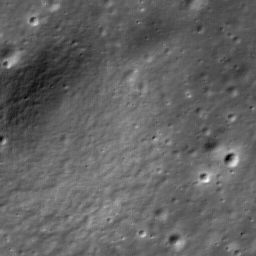
Host type: background_regolith
Lunar coordinates: latitude nan, longitude nan